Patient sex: M
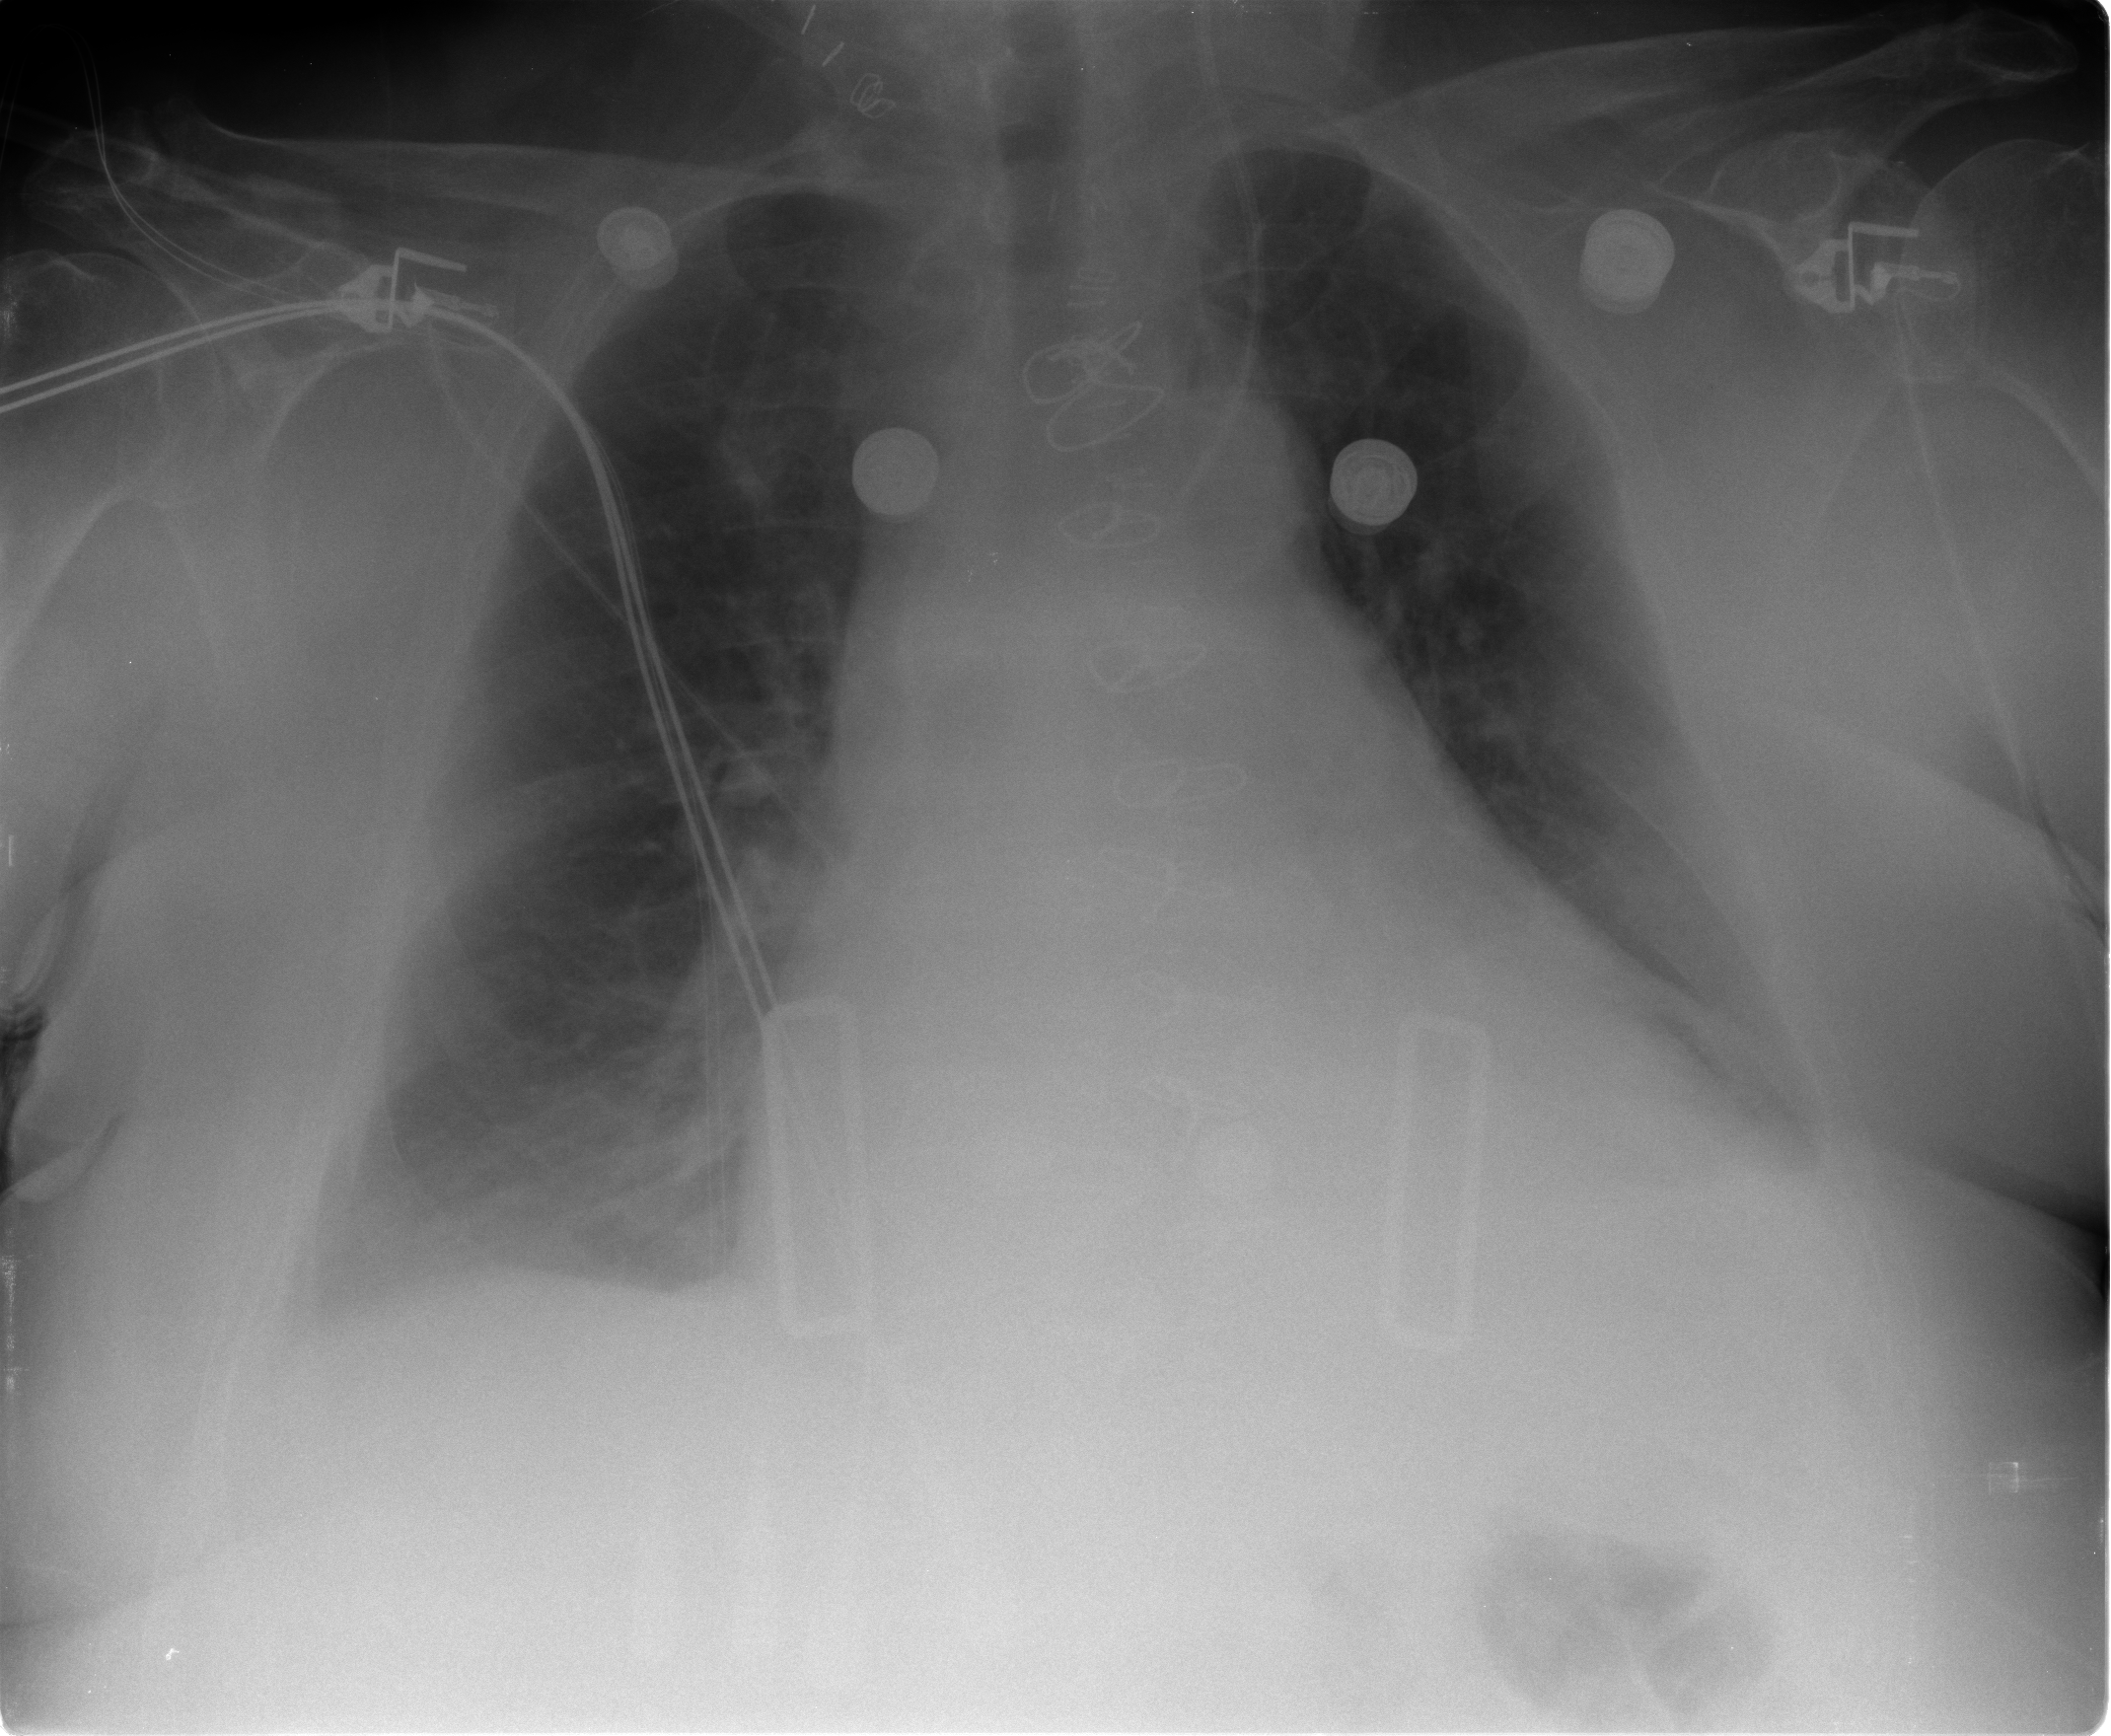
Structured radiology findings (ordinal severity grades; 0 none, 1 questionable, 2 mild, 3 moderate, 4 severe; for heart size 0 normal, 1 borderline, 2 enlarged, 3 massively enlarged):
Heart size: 2
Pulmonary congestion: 2
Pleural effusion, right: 2
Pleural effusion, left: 2
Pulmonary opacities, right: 0
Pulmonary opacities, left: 0
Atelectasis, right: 2
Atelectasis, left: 2